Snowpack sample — Rabbit Ears Pass, Jackson County, Colorado, USA (12/17/25, 1:08 PM MST)
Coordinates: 40.387, -106.625
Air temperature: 34 °F
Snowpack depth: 46 cm
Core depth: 10 cm
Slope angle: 6°, slope face: 165°
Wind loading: medium
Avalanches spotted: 0
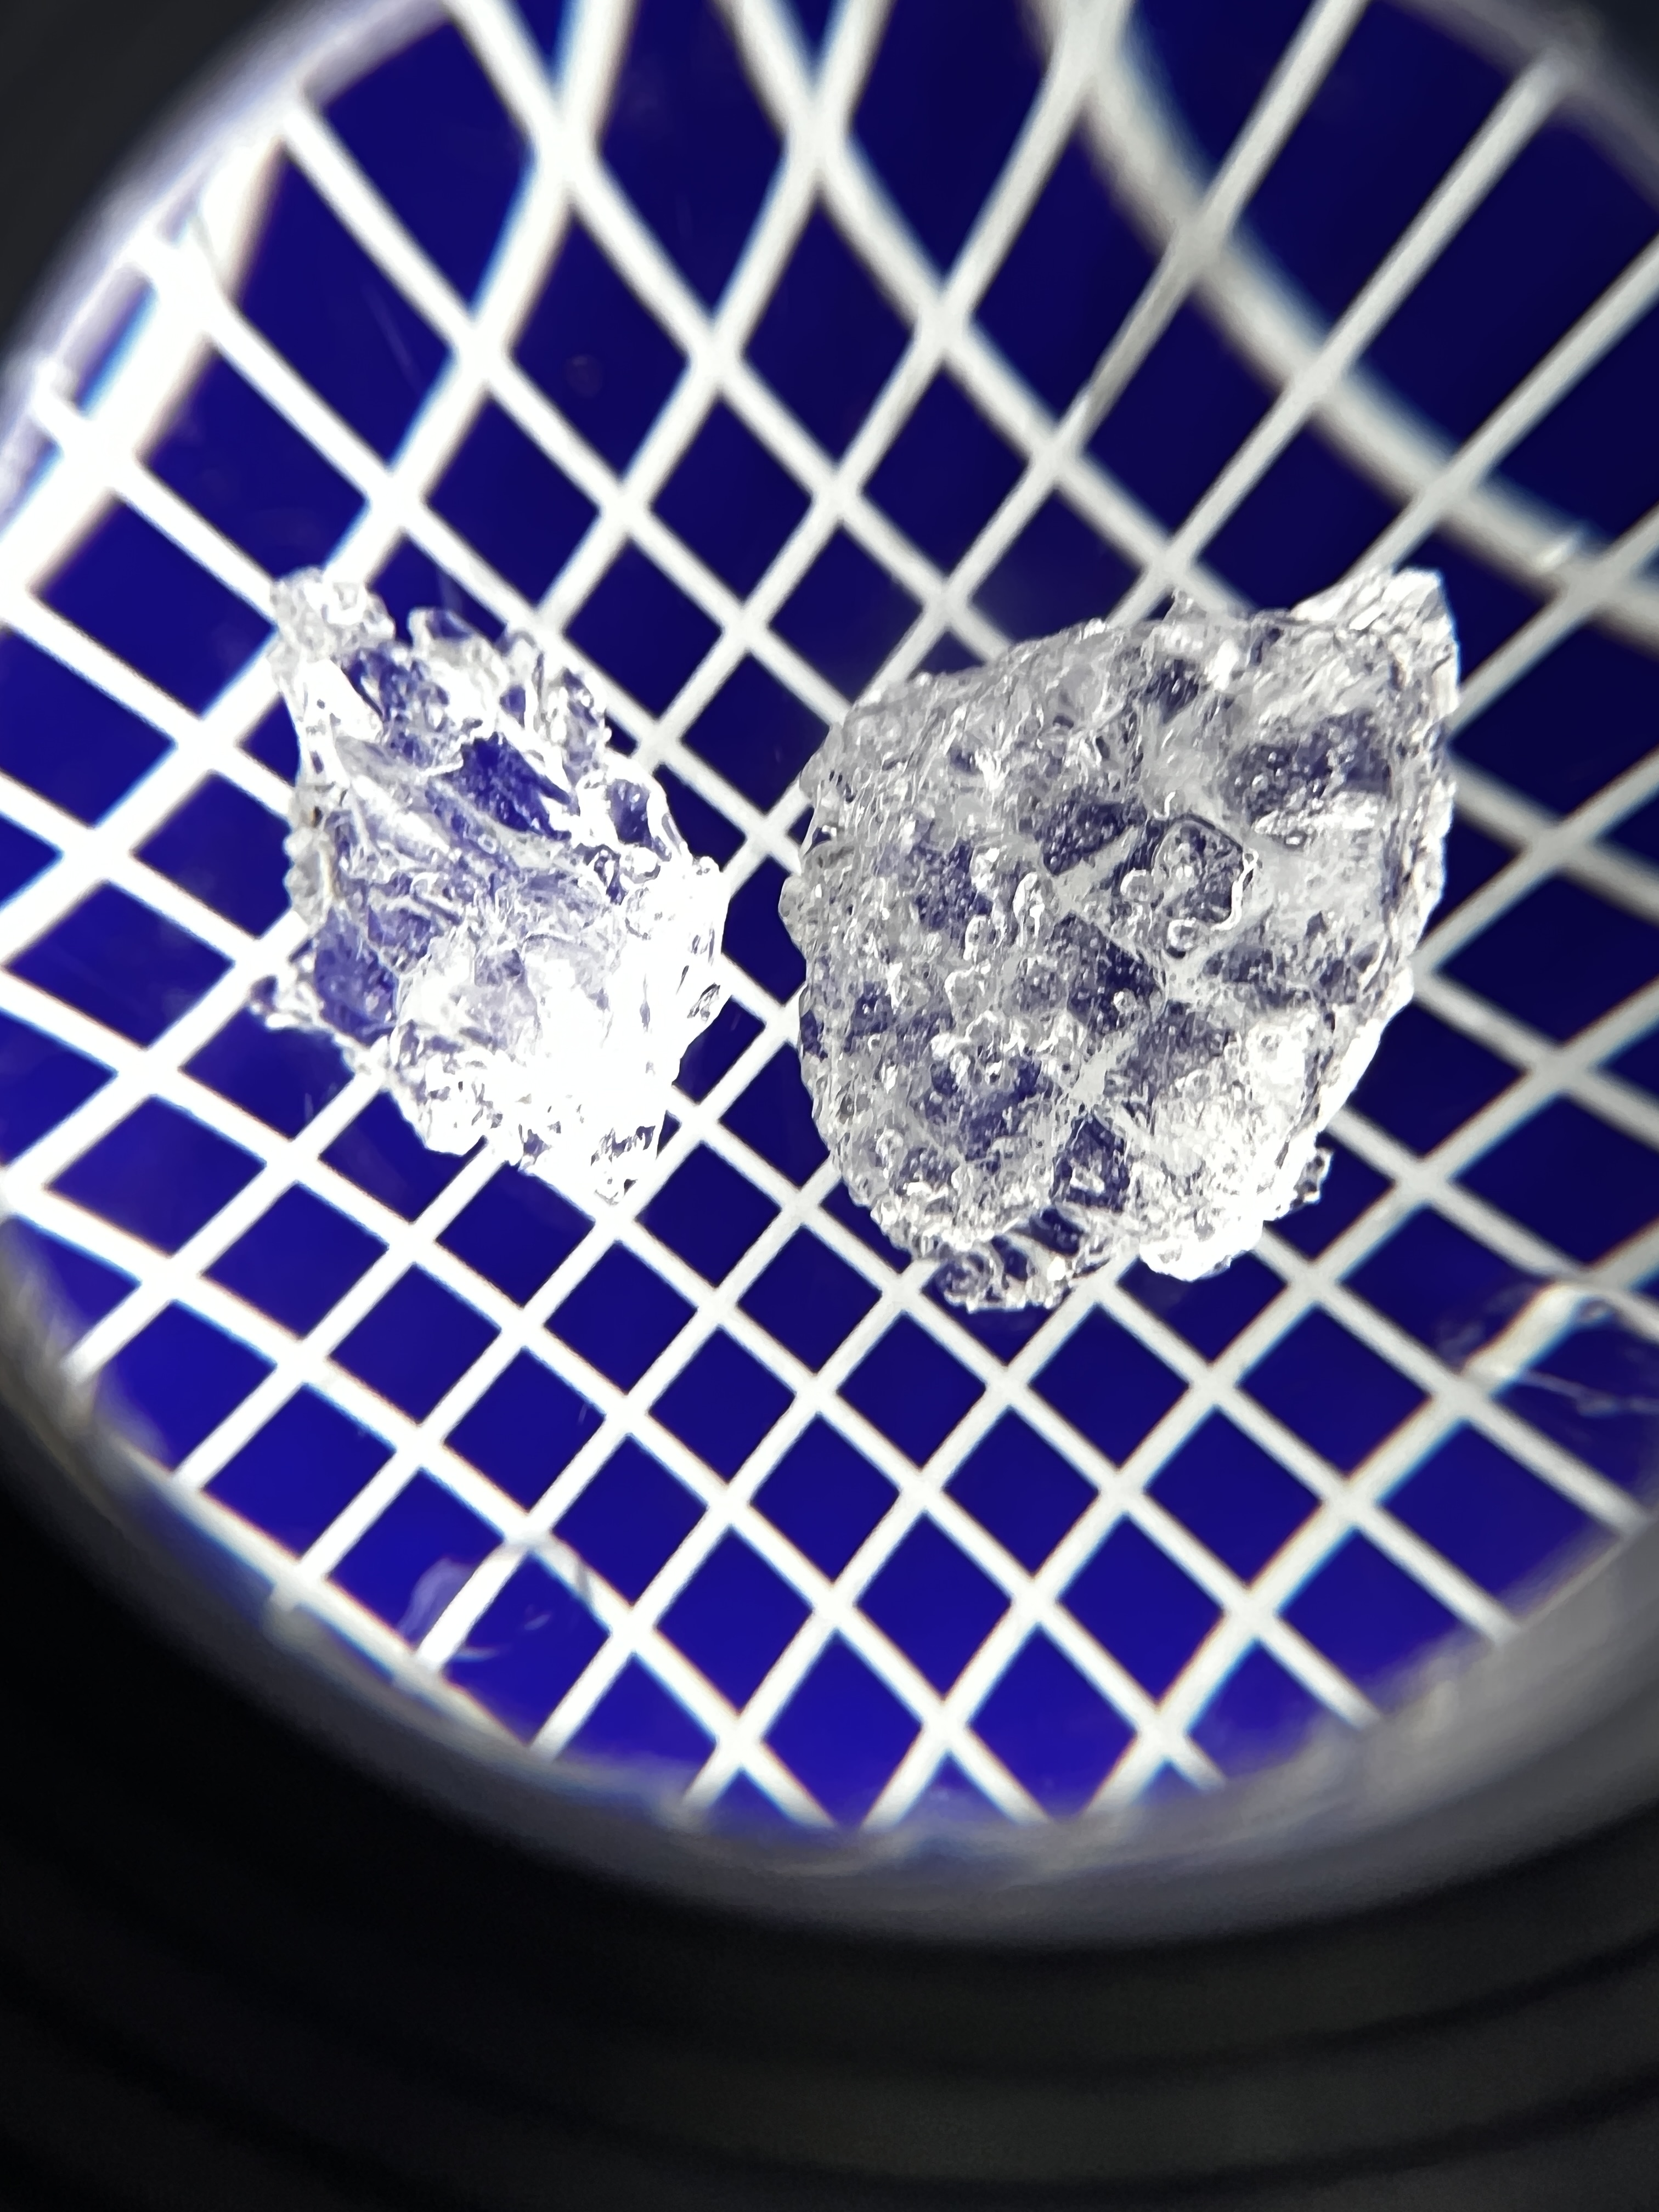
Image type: magnified_profile
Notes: No avalanches spotted nearby, although collected in a meadowy area with minimal risk on this face of the pass.